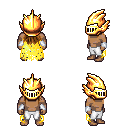
a pixel art fantasy rpg character, male body template, human, dark skin, yellow tattered cape, white pants, brown unkempt hairstyle, gold helm, white cloth bracers, four views (front, back, left, right), 2x2 character sprite sheet, small pixel art, hard edges, no anti-aliasing